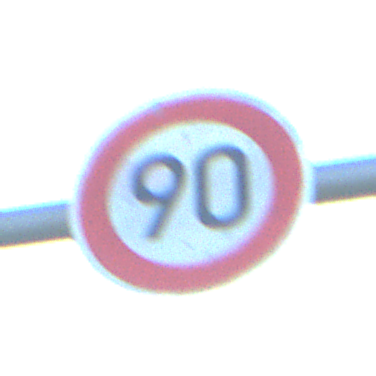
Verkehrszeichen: Geschwindigkeit90
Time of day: MorningAfternoon
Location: Outdoor (Nature)
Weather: Clear
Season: NotSpecified
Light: Natural